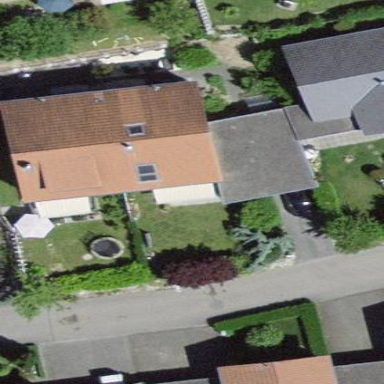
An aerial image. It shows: Semidetached house.